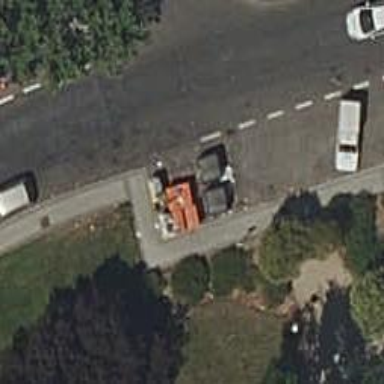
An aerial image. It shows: Waste disposal facility.